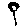
Label: flower